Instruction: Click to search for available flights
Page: home
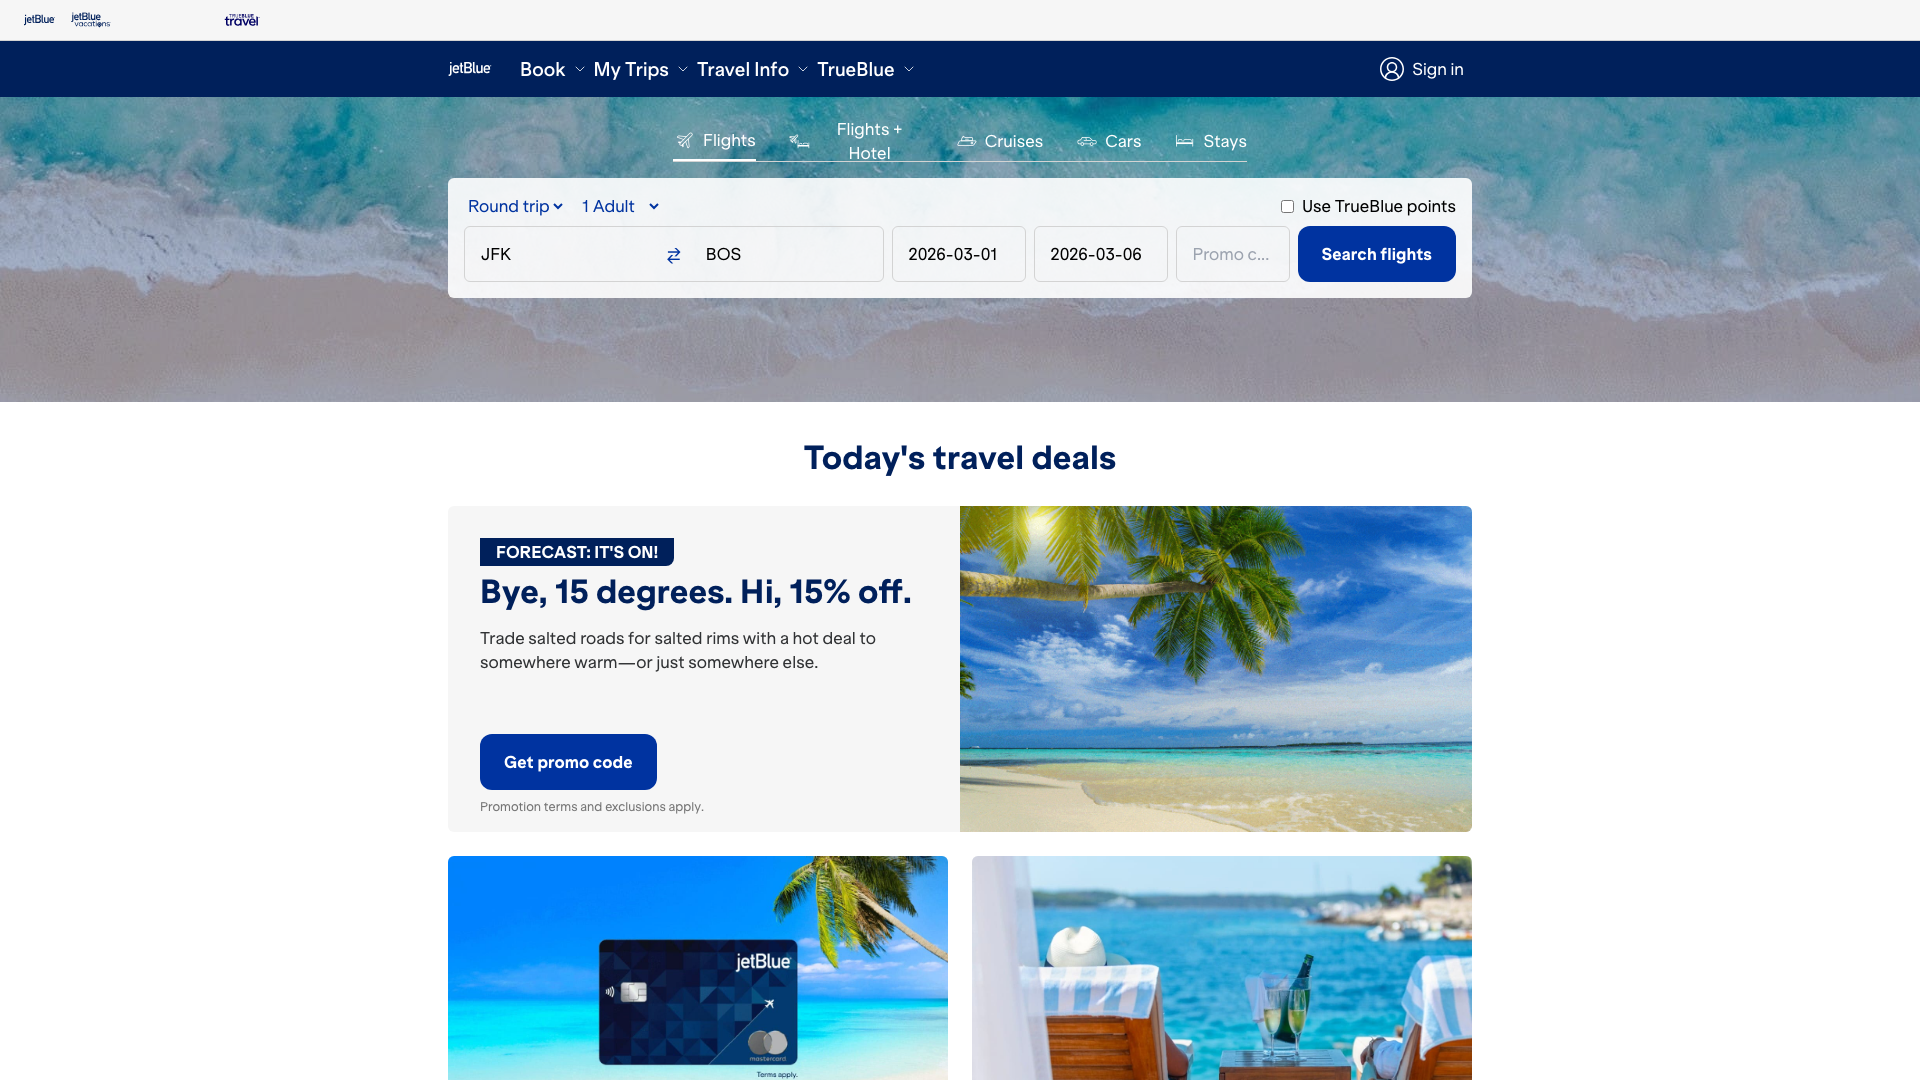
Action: click